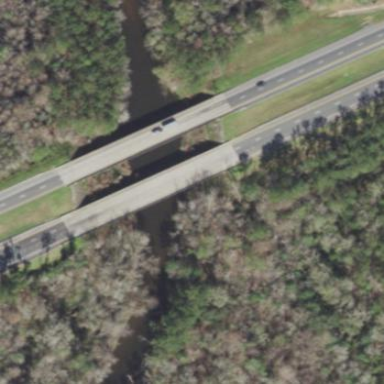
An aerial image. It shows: Man-made bridge.